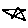
Label: star